Group 1:
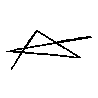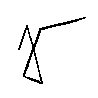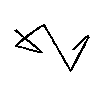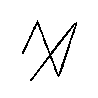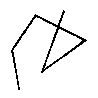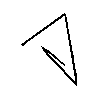
Group 2:
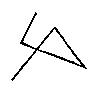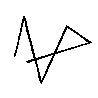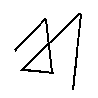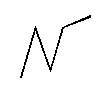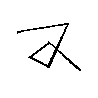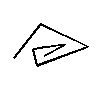
Rule separating the two groups: Angles either only increase or only decrease as one moves along the curve vs. not so.
Concepts: angle, decreasing, increasing, larger, becoming, size_increase_decrease, smaller, becoming
Comments: It does not matter which end of the curve one starts from, nor which "side" angles are measured from, so long as the side is kept consistent.
Author: Leo Crabbe